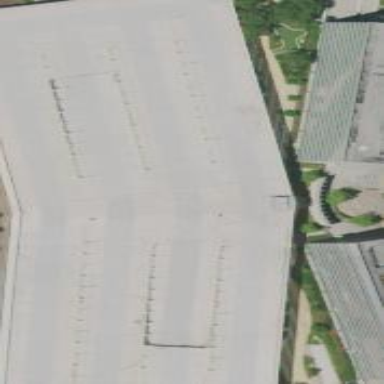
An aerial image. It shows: Asphalt parking aisle road for service vehicles.